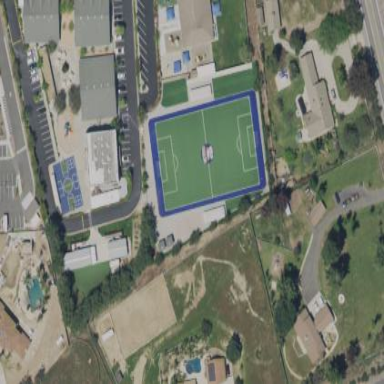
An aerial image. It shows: Soccer pitch designated for leisure and sports activities.